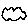
Label: cloud